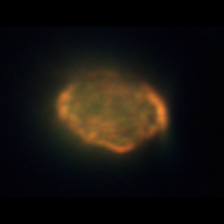
Taxon: Akashiwo
Group: Dinoflagellates